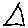
Label: triangle